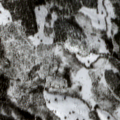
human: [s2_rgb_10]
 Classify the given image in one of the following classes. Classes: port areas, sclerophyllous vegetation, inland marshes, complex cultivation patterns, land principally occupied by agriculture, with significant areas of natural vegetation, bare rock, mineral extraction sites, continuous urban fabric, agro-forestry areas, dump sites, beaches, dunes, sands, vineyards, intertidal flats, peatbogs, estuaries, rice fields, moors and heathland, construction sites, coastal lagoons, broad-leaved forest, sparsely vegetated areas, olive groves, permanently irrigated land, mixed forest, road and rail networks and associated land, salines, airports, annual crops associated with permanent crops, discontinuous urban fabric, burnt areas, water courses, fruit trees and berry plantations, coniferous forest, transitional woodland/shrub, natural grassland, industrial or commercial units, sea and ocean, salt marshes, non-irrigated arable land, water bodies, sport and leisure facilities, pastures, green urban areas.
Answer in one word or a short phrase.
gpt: coniferous forest, transitional woodland/shrub